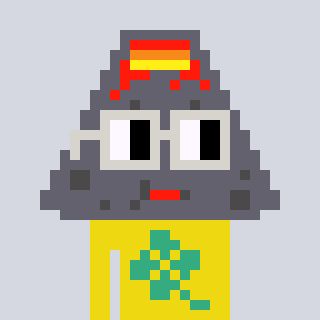
a pixel art character with square light gray glasses, a volcano-shaped head and a yellow-colored body on a cool background